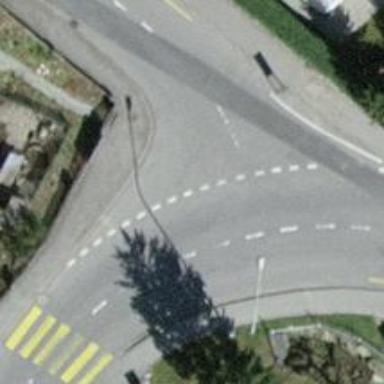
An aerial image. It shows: Unmarked crossing on the road.